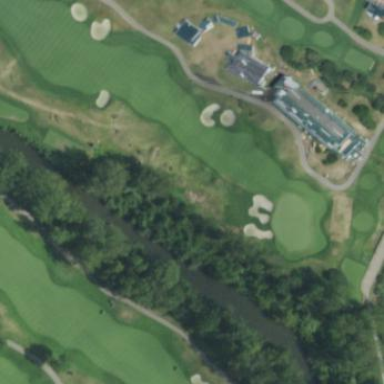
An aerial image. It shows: Golf fairway covered with lush grass.